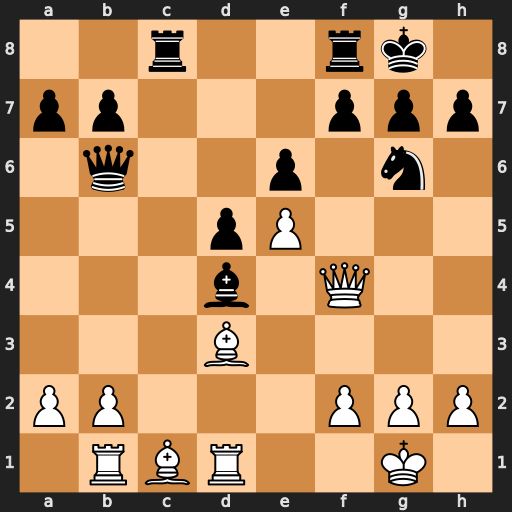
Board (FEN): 2r2rk1/pp3ppp/1q2p1n1/3pP3/3b1Q2/3B4/PP3PPP/1RBR2K1
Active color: w
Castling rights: -
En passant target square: -
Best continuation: Bxg6 Bxf2+ Qxf2 Qxf2+ Kxf2